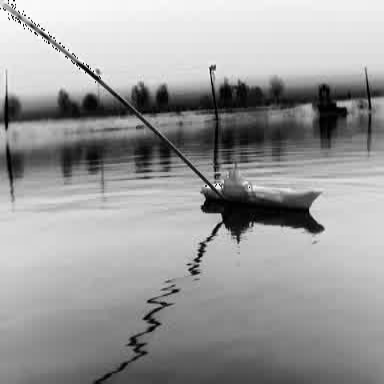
There is a warship in the infrared image.